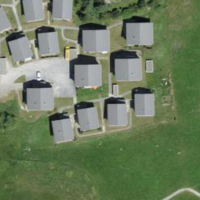
EUNIS habitat code: 24
Species observed at this site:
Dryas octopetala